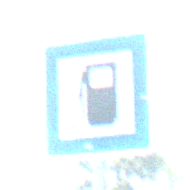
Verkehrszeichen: Tankstelle
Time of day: Midday
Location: Outdoor (Nature)
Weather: Clear
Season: NotSpecified
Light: Natural